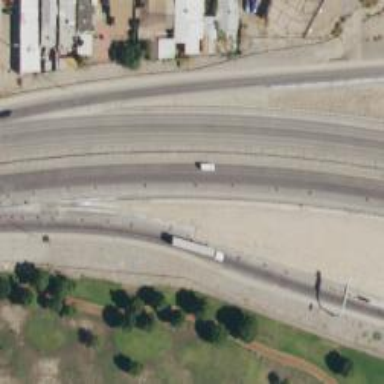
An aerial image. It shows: Primary highway that functions as expressway.